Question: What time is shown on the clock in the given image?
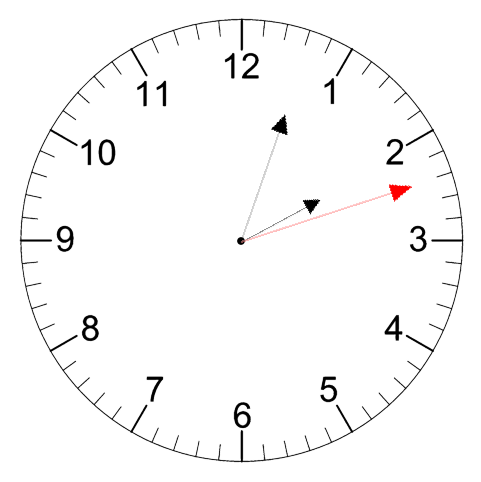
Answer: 02:03:12